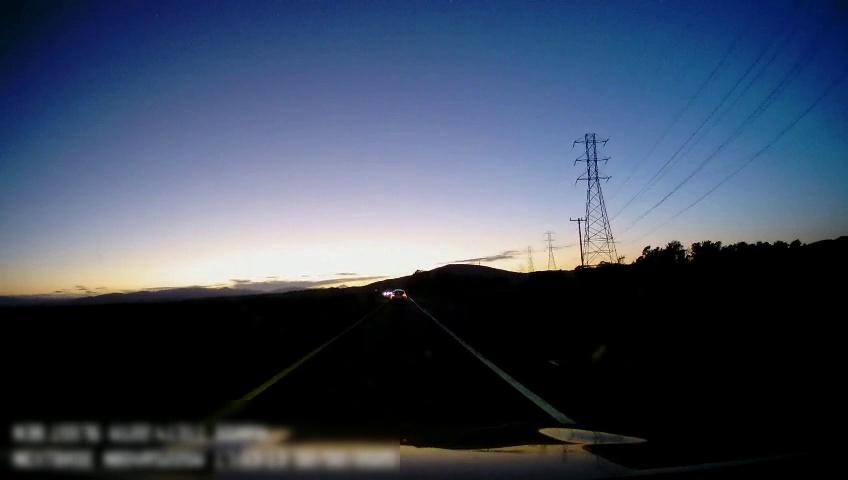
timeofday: Dusk/Dawn/Twilight
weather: Other
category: Drivable Space
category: Vehicles | Car
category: Lanes | Current Lane
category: Lanes | Current Lane